Question: I have a 'vector<char>' and I want to be able to get an unsigned integer from a range of bits within the vector. E.g.

And I can't seem to be able to write the correct operations to get the desired output. My intended algorithm goes like this:
- '&''(0xff >> unused bits in byte on the left)'- '<<'- '|'- - '<<'- '|'- '|'- '>>'
And here is my attempt at coding it, which does not give the correct result:
'''
#include <vector>
#include <iostream>
#include <cstdint>
#include <bitset>
template<class byte_type = char>
class BitValues {
private:
std::vector<byte_type> bytes;
public:
static const auto bits_per_byte = 8;
BitValues(std::vector<byte_type> bytes) : bytes(bytes) {
}
template<class return_type>
return_type get_bits(int start, int end) {
auto byte_start = (start - (start % bits_per_byte)) / bits_per_byte;
auto byte_end = (end - (end % bits_per_byte)) / bits_per_byte;
auto byte_width = byte_end - byte_start;
return_type value = 0;
unsigned char first = bytes[byte_start];
first &= (0xff >> start % 8);
return_type first_wide = first;
first_wide <<= byte_width;
value |= first_wide;
for(auto byte_i = byte_start + 1; byte_i <= byte_end; byte_i++) {
auto byte_offset = (byte_width - byte_i) * bits_per_byte;
unsigned char next_thin = bytes[byte_i];
return_type next_byte = next_thin;
next_byte <<= byte_offset;
value |= next_byte;
}
value >>= (((byte_end + 1) * bits_per_byte) - end) % bits_per_byte;
return value;
}
};
int main() {
BitValues<char> bits(std::vector<char>({'x', 'U', '', '_', 'S', 'n', '', ' '}));
std::cout << bits.get_bits<unsigned>(15, 29) << "
";
return 0;
}
'''
(In action: <URL>
I just can't seem to wrap my head around these bit manipulations, and I find debugging very difficult! If anyone can correct the above code, or help me in any way, it would be much appreciated!
Edit:
- - -
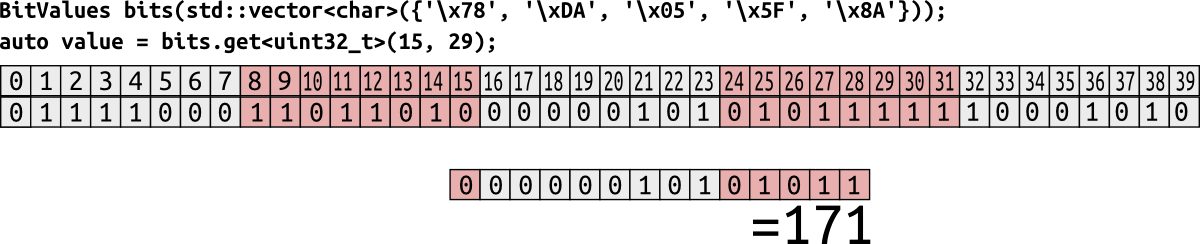
Answer: You made two primary mistakes. The first is here:
'''
first_wide <<= byte_width;
'''
You should be shifting by a bit count, not a byte count. Corrected code is:
'''
first_wide <<= byte_width * bits_per_byte;
'''
The second mistake is here:
'''
auto byte_offset = (byte_width - byte_i) * bits_per_byte;
'''
It should be
'''
auto byte_offset = (byte_end - byte_i) * bits_per_byte;
'''
The value in parenthesis needs to be the number of bytes to shift right by, which is also the number of bytes byte_i is away from the end. The value 'byte_width - byte_i' has no semantic meaning (one is a delta, the other is an index)
The rest of the code is fine. Though, this algorithm has two issues with it.
First, when using your result type to accumulate bits, you assume you have room on the left to spare. This isn't the case if there are set bits near the right boundry and the choice of range causes the bits to be shifted out. For example, try running
'''
bits.get_bits<uint16_t>(11, 27);
'''
You'll get the result 42 which corresponds to the bit string '<PHONE> <PHONE>' The correct result is 53290 with the bit string '<PHONE> <PHONE>'. Notice how the rightmost 4 bits got zeroed out. This is because you start off by overshifting your 'value' variable, causing those four bits to be shifted out of the variable. When shifting back at the end, this results in the bits being zeroed out.
The second problem has to do with the right shift at the end. If the rightmost bit of the 'value' variable happens to be a 1 before the right shift at the end, and the template parameter is a signed type, then the right shift that is done is an 'arithmetic' right shift, which causes bits on the right to be 1-filled, leaving you with an incorrect negative value.
Example, try running:
'''
bits.get_bits<int16_t>(5, 21);
'''
The expected result should be 6976 with the bit string '<PHONE> <PHONE>', but the current implementation returns -1216 with the bit string '<PHONE> <PHONE>'.
I've put my implementation of this below which builds the bit string from the right to the left, placing bits in their correct positions to start with so that the above two problems are avoided:
'''
template<class ReturnType>
ReturnType get_bits(int start, int end) {
int max_bits = kBitsPerByte * sizeof(ReturnType);
if (end - start > max_bits) {
start = end - max_bits;
}
int inclusive_end = end - 1;
int byte_start = start / kBitsPerByte;
int byte_end = inclusive_end / kBitsPerByte;
// Put in the partial-byte on the right
uint8_t first = bytes_[byte_end];
int bit_offset = (inclusive_end % kBitsPerByte);
first >>= 7 - bit_offset;
bit_offset += 1;
ReturnType ret = 0 | first;
// Add the rest of the bytes
for (int i = byte_end - 1; i >= byte_start; i--) {
ReturnType tmp = (uint8_t) bytes_[i];
tmp <<= bit_offset;
ret |= tmp;
bit_offset += kBitsPerByte;
}
// Mask out the partial byte on the left
int shift_amt = (end - start);
if (shift_amt < max_bits) {
ReturnType mask = (1 << shift_amt) - 1;
ret &= mask;
}
}
'''